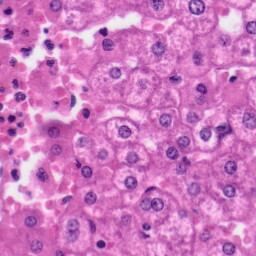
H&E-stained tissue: Liver